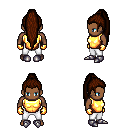
a pixel art fantasy rpg character, male body template, human, dark skin, gold chest armor, white pants, brown extra-long topknot hairstyle, gold gloves, metal boots, four views (front, back, left, right), 2x2 character sprite sheet, small pixel art, hard edges, no anti-aliasing